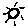
Label: sun